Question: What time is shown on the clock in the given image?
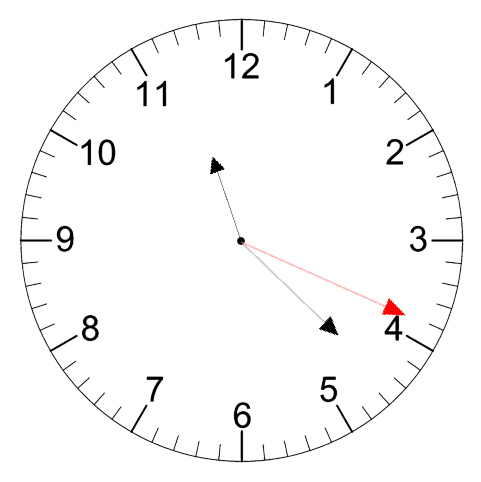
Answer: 11:22:19